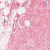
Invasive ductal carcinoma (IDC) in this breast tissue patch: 0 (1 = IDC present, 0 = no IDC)